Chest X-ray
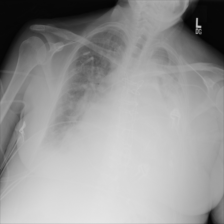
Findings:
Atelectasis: negative
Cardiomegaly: negative
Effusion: negative
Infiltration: positive
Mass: negative
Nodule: negative
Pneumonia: negative
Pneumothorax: negative
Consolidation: negative
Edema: positive
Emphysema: negative
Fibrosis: negative
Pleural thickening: negative
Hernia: negative